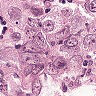
Metastatic tissue present: yes